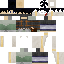
A male human skin with medium skin, wearing brown long hair dressed in a blue hoodie and black pants, featuring a closed mouth.